Field crop: tomato
Growth stage: 1
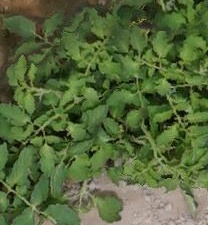
Species: tomato